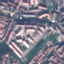
Label: Residential